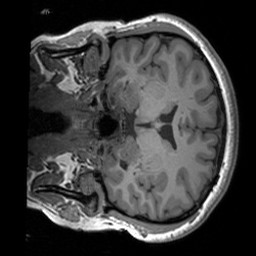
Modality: T1w
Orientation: coronal
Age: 27
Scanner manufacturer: siemens
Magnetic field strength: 3 T
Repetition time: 1.9 s
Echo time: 0.00252 s